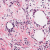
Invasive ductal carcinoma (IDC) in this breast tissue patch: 0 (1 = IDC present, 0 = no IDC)